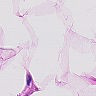
Metastatic tissue present: no